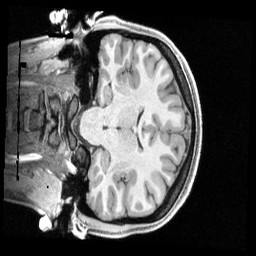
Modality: T1w
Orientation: coronal
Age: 22
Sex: female
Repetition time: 2.4 s
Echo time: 0.00222 s